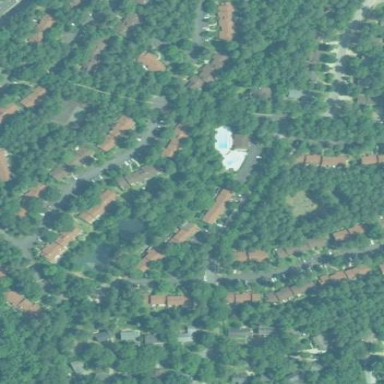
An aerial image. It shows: Residential area within neighborhood.